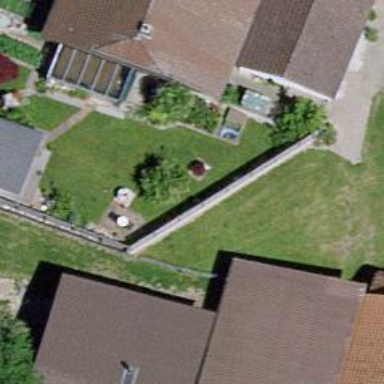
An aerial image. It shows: Wall barrier.